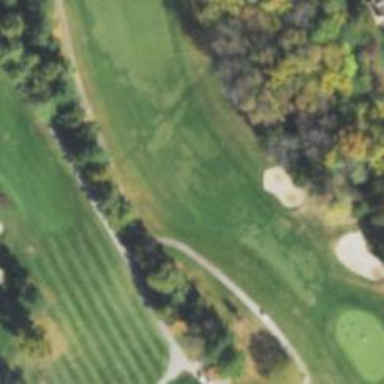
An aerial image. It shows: Path for golf carts.